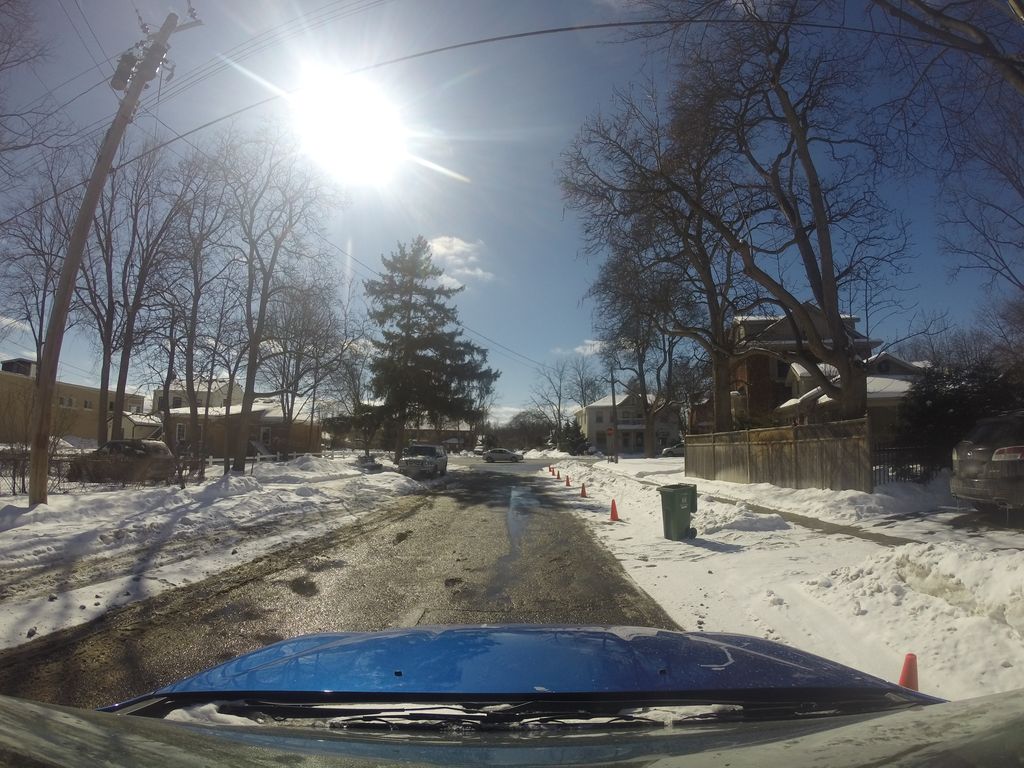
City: hamilton